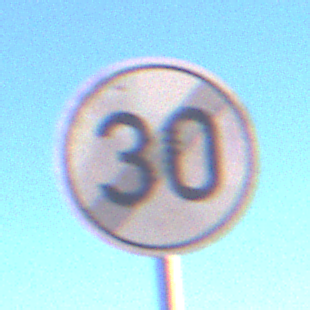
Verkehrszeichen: EndeGeschwindigkeit30
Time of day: MorningAfternoon
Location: Outdoor (RoadRail)
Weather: Clear
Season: NotSpecified
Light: Natural